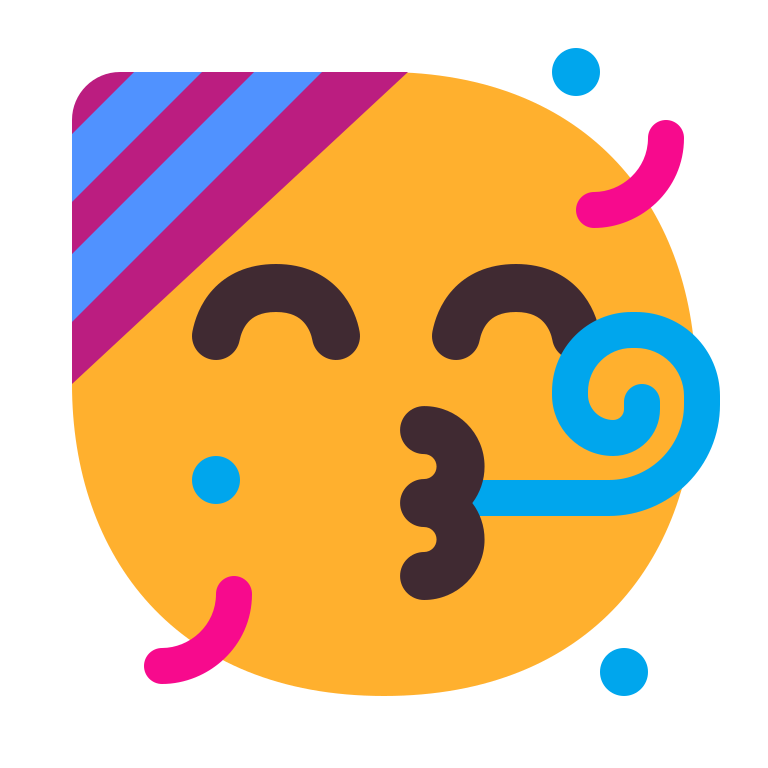
partying face flat